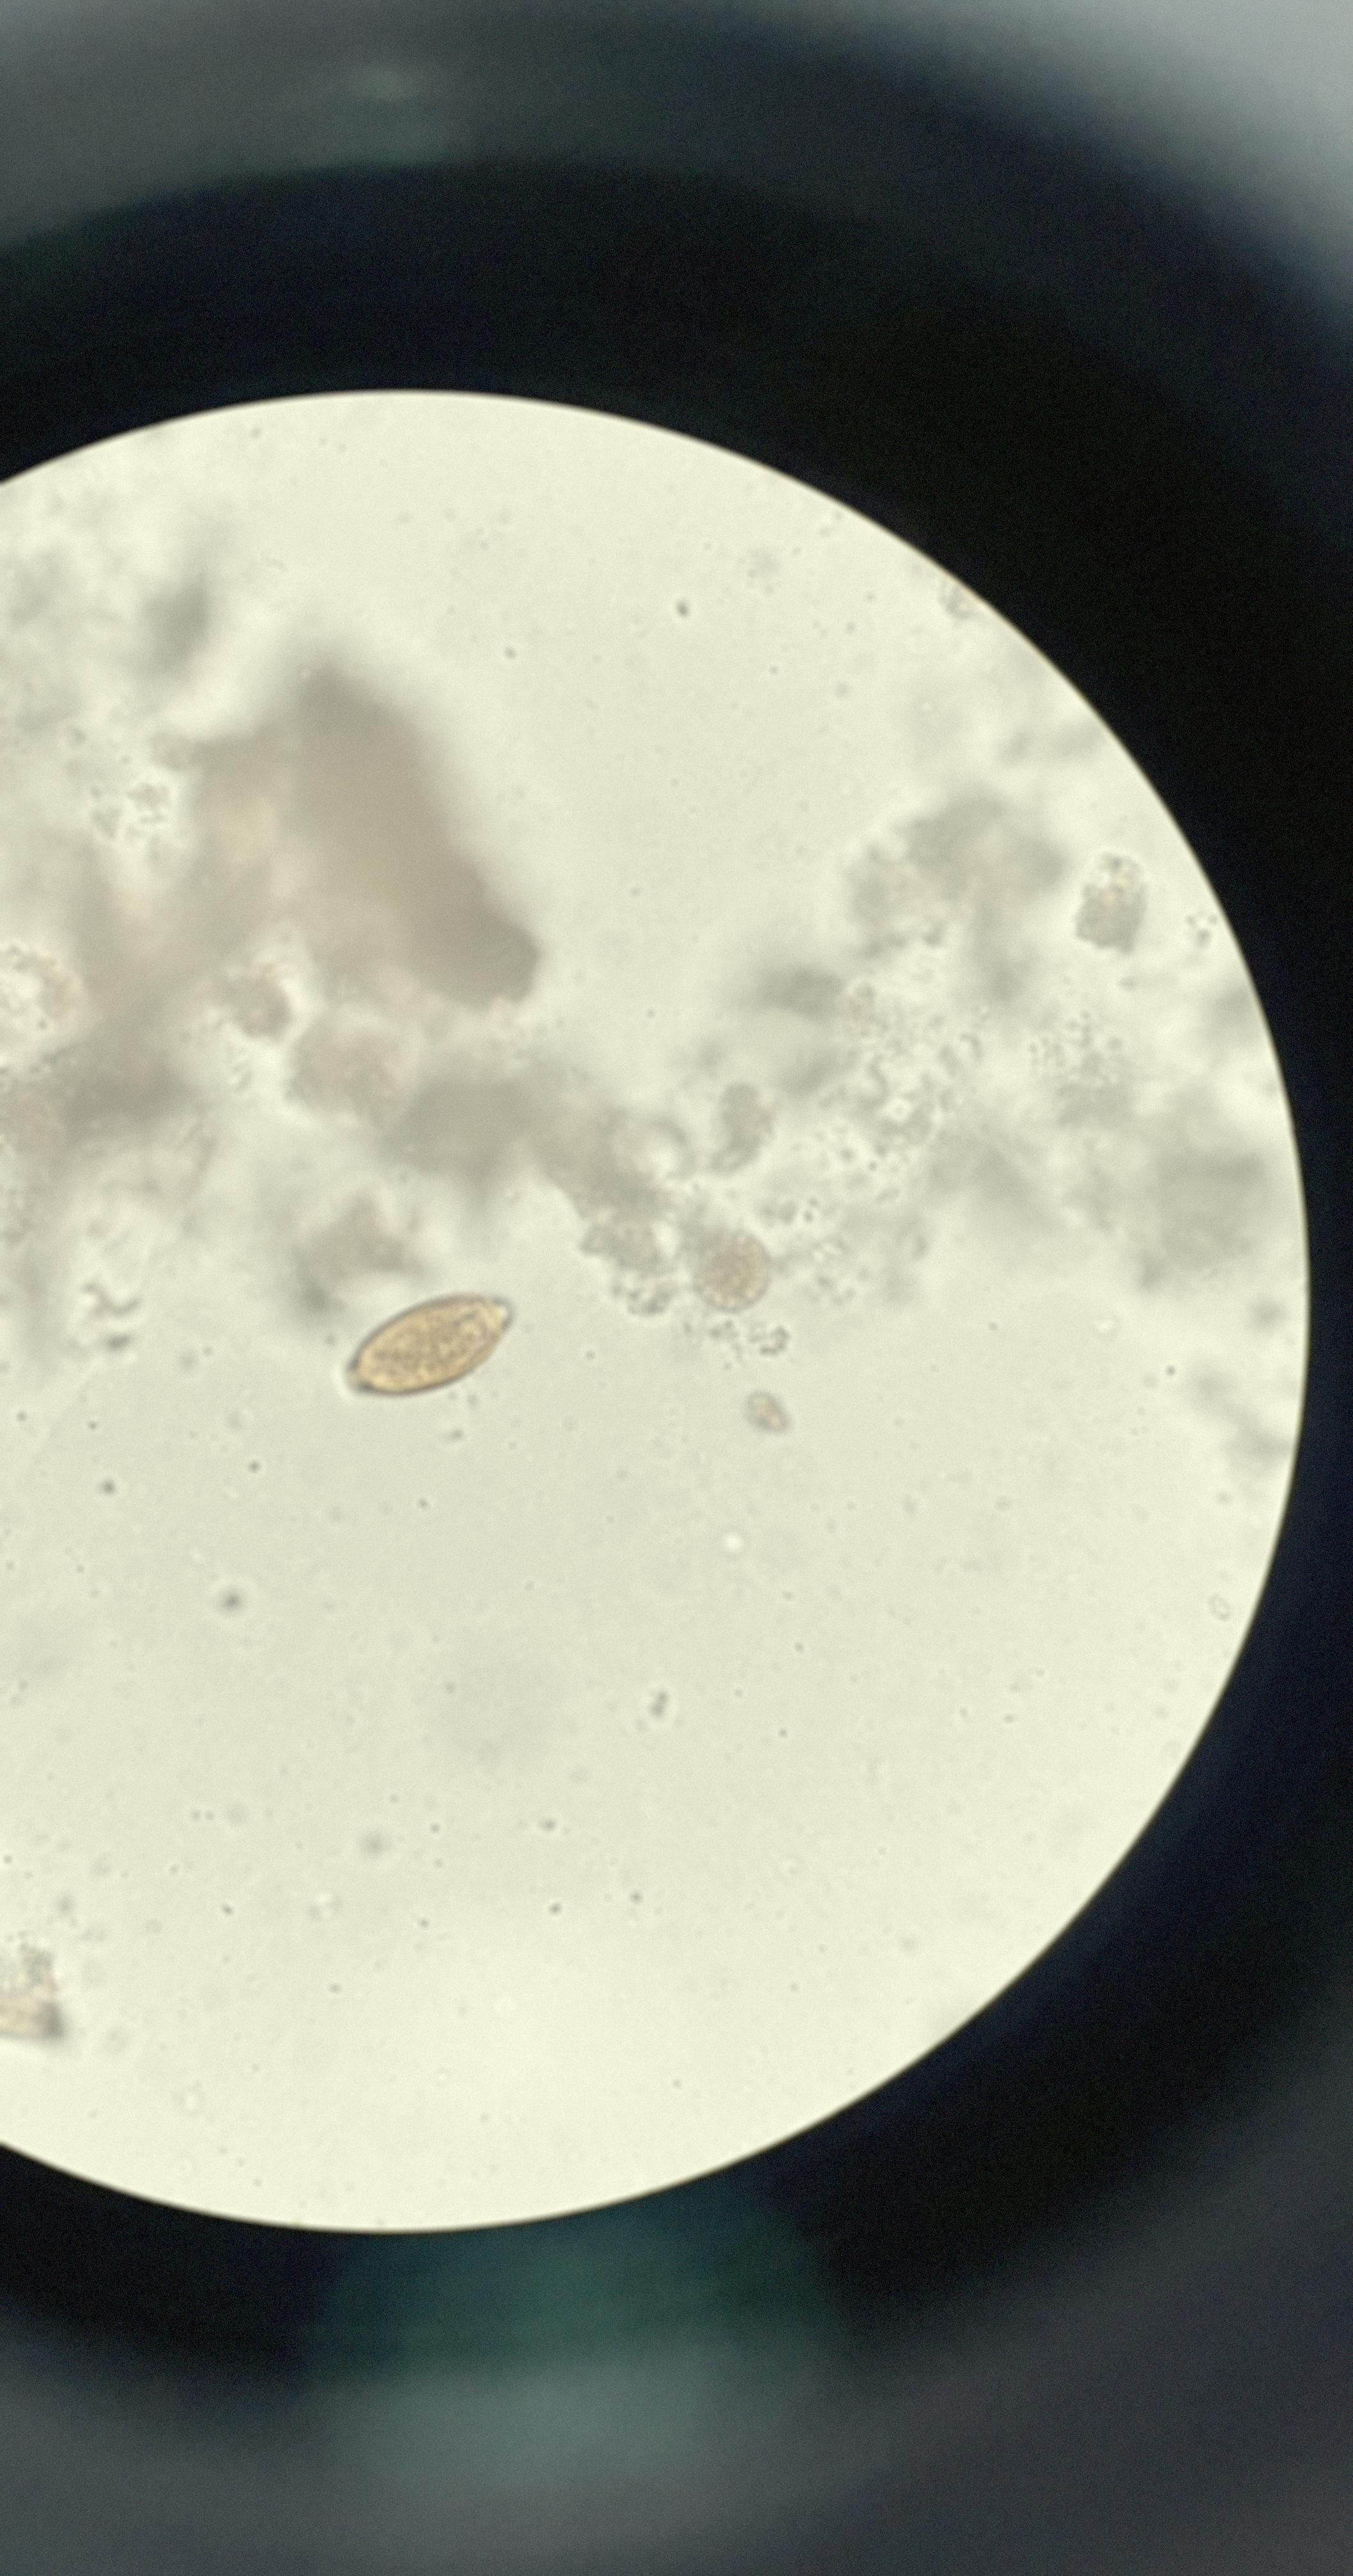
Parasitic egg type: Trichuris trichiura